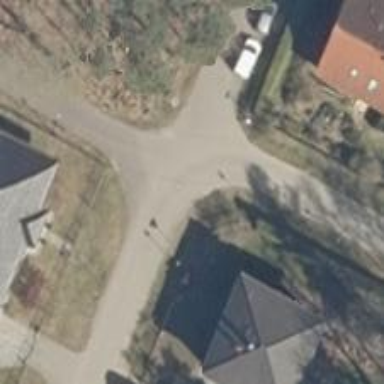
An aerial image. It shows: Residential road with asphalt surface and opposite cycleway.